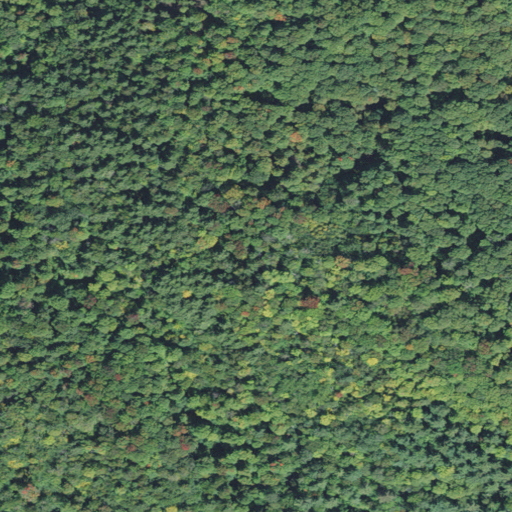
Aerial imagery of mountain in Vermont named Hawks Hill containing deciduous forest, mixed forest, and evergreen forest